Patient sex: F
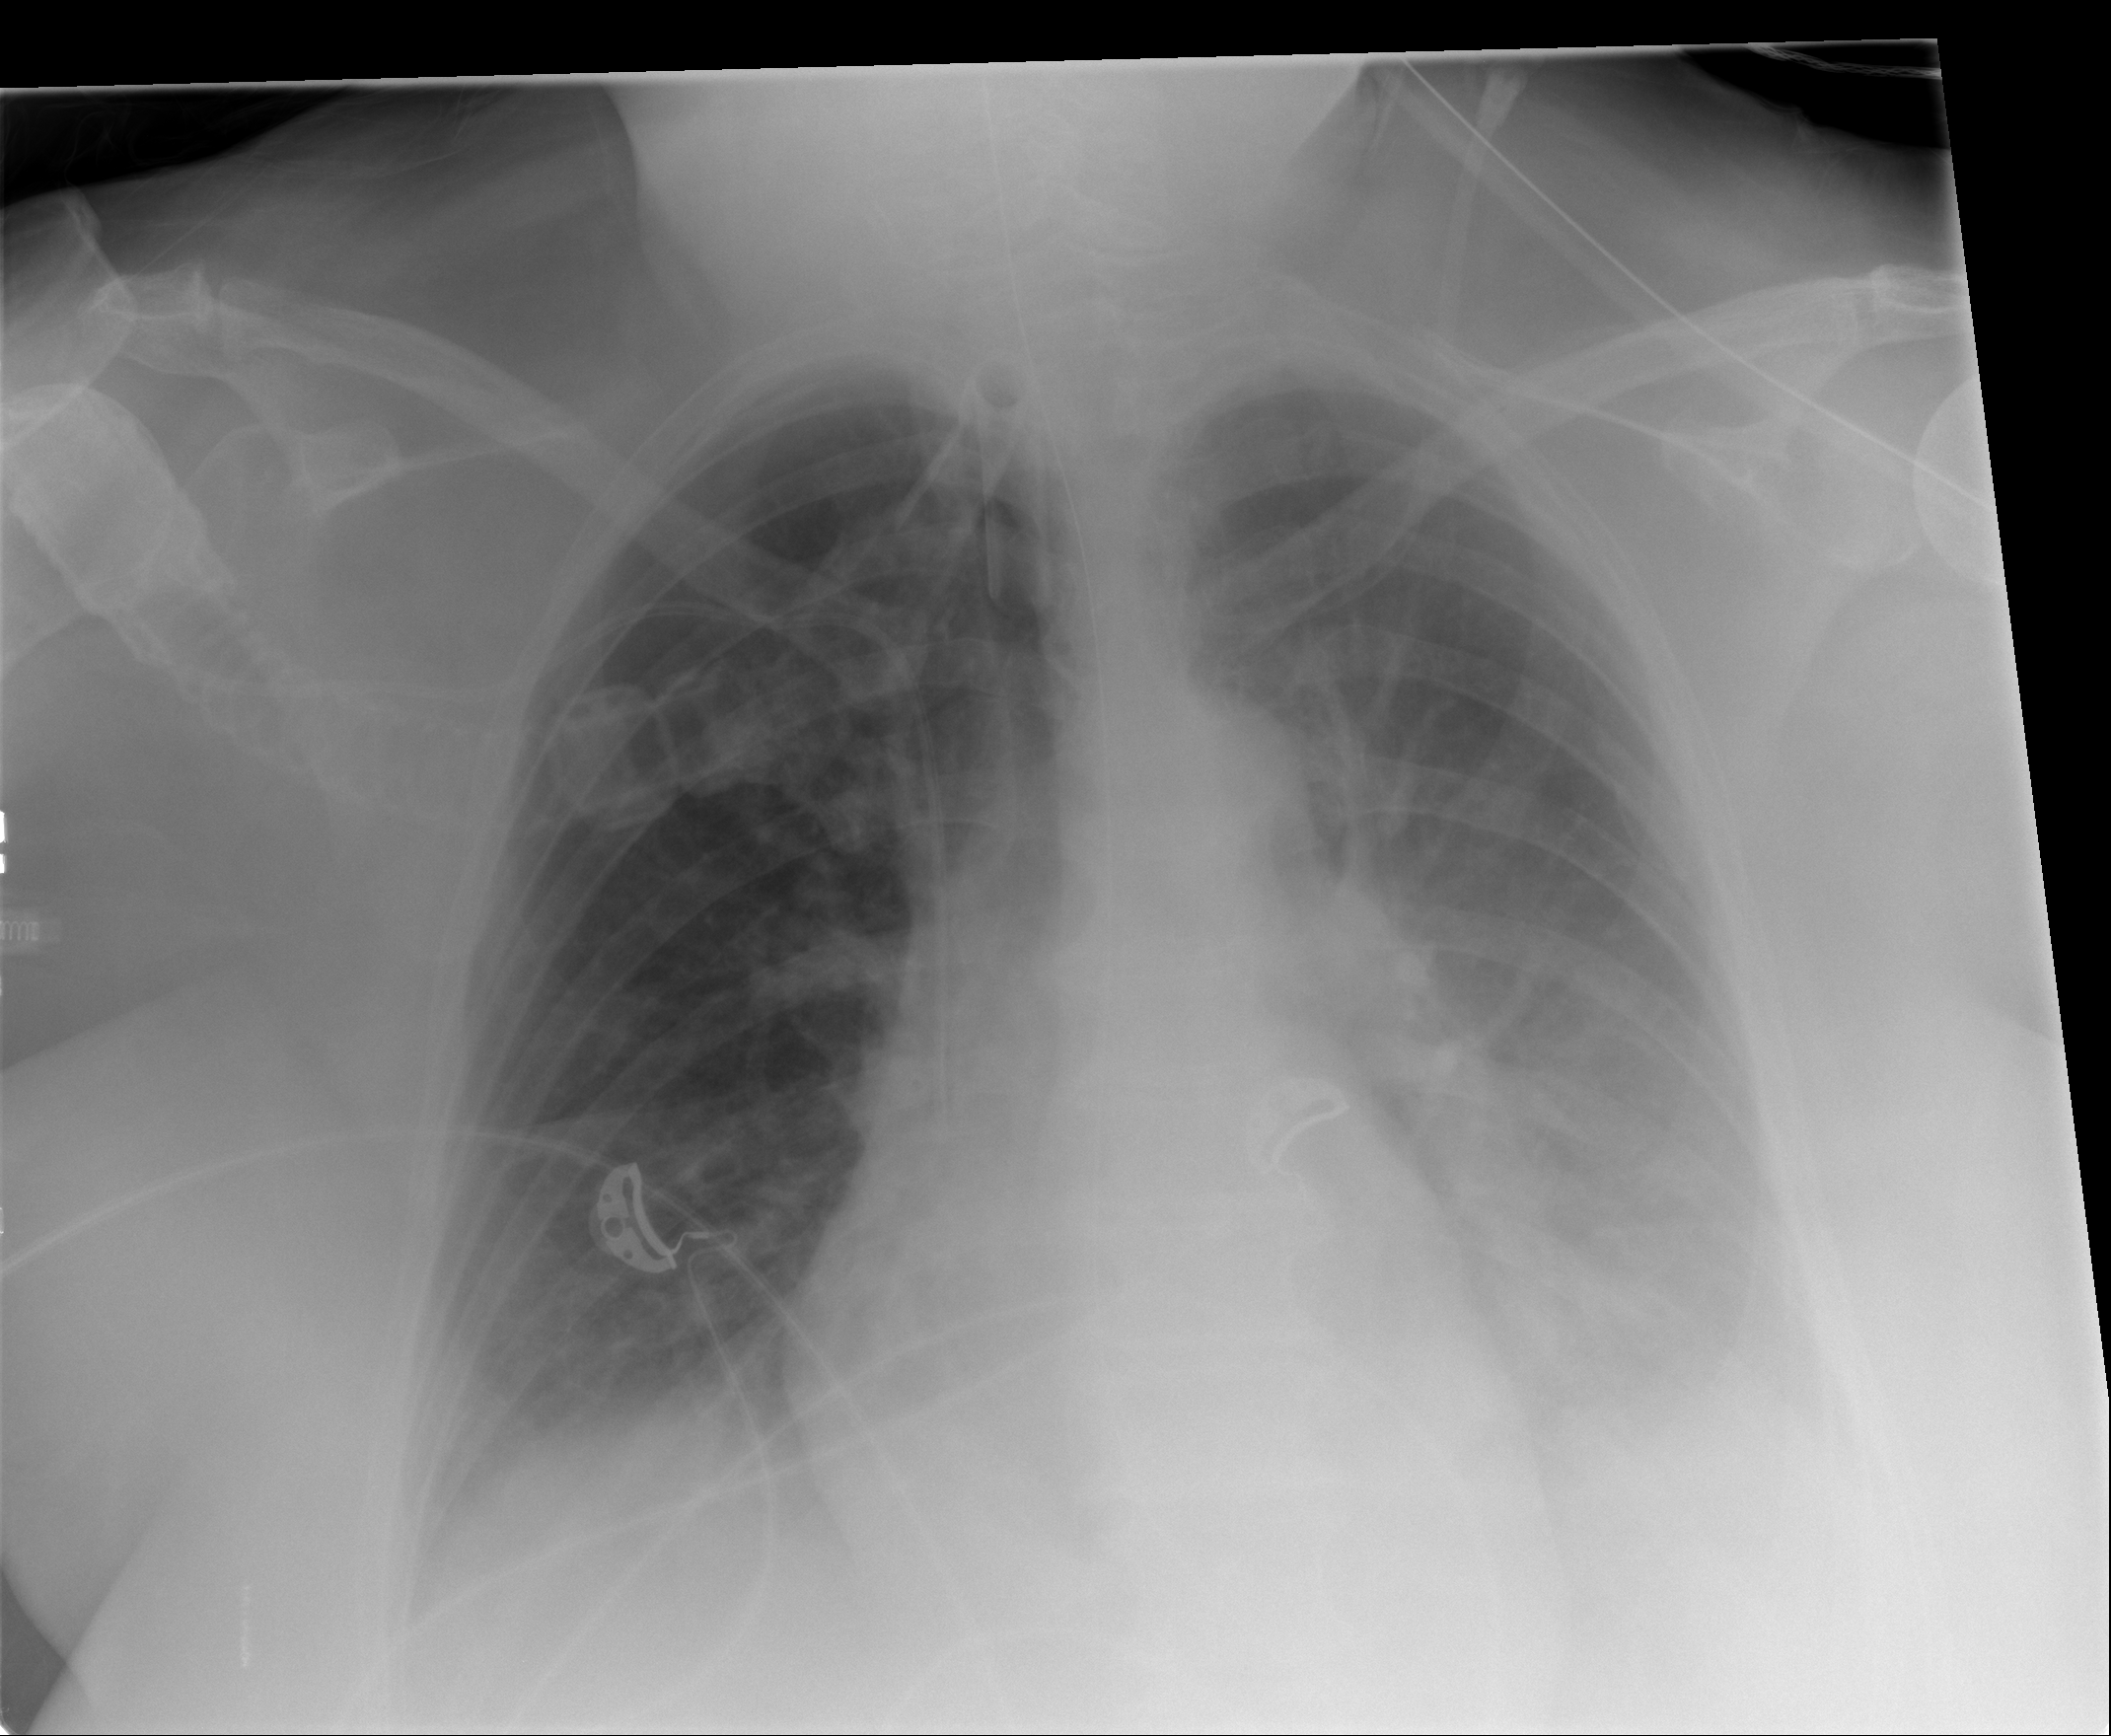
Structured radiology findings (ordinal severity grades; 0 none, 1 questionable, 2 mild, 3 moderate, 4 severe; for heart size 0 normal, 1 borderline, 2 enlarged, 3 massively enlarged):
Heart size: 1
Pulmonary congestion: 2
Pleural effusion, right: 2
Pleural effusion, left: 3
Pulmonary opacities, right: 1
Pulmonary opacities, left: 2
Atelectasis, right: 2
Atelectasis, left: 3